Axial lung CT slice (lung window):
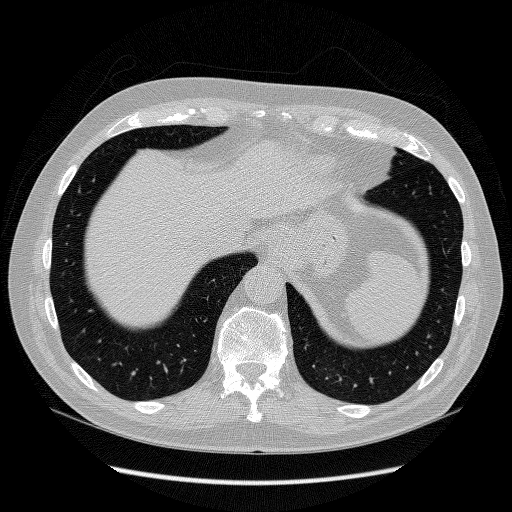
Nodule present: no